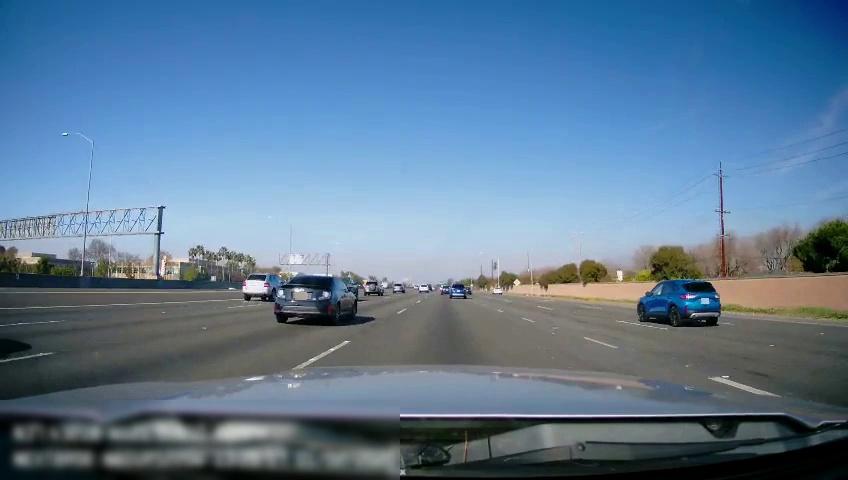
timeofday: Day
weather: Sunny
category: Drivable Space
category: Vehicles | Car
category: Vehicles | SUV
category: Vehicles | SUV
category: Vehicles | SUV
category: Vehicles | SUV
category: Vehicles | SUV
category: Vehicles | SUV
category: Vehicles | SUV
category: Vehicles | Truck
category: Vehicles | Car
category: Lanes | Alternate Lane
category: Lanes | Alternate Lane
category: Lanes | Alternate Lane
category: Lanes | Alternate Lane
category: Lanes | Current Lane
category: Lanes | Alternate Lane
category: Lanes | Alternate Lane
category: Lanes | Alternate Lane
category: Lanes | Alternate Lane
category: Lanes | Alternate Lane